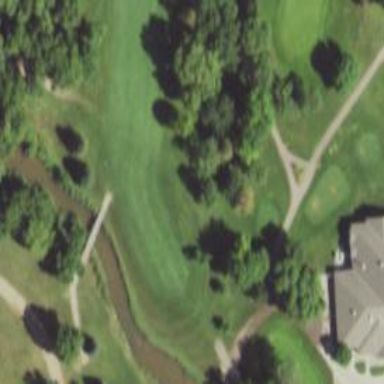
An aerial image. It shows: View of golf hole.